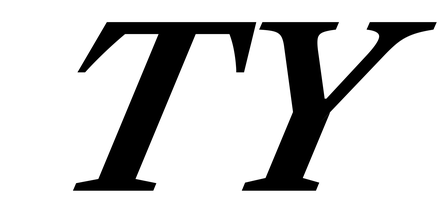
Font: LibreCaslonText-Italic_Bold_Italic